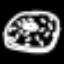
Label: donut